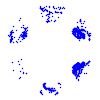
Particle: kaon